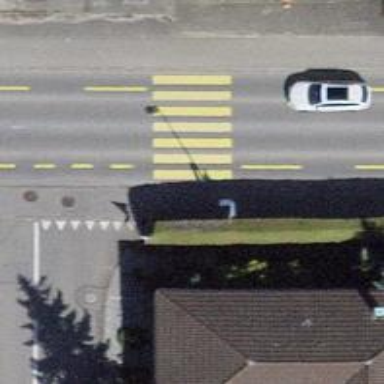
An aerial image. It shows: Secondary road with asphalt surface. It has lanes for both sidewalk and cycleway.